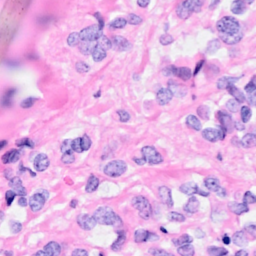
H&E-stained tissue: Breast